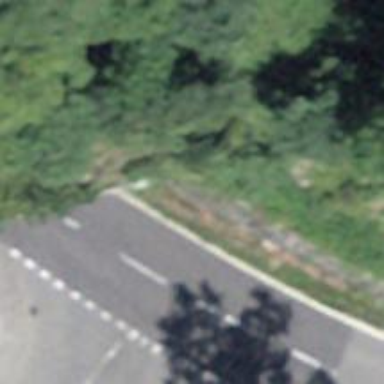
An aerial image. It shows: Secondary road with asphalt surface.